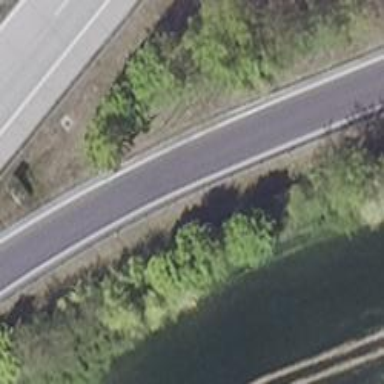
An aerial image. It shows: Asphalt motorway link.